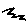
Label: zigzag